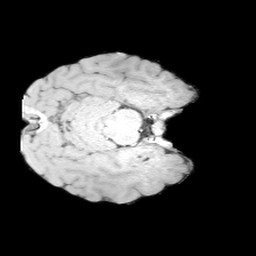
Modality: MP2RAGE
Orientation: axial